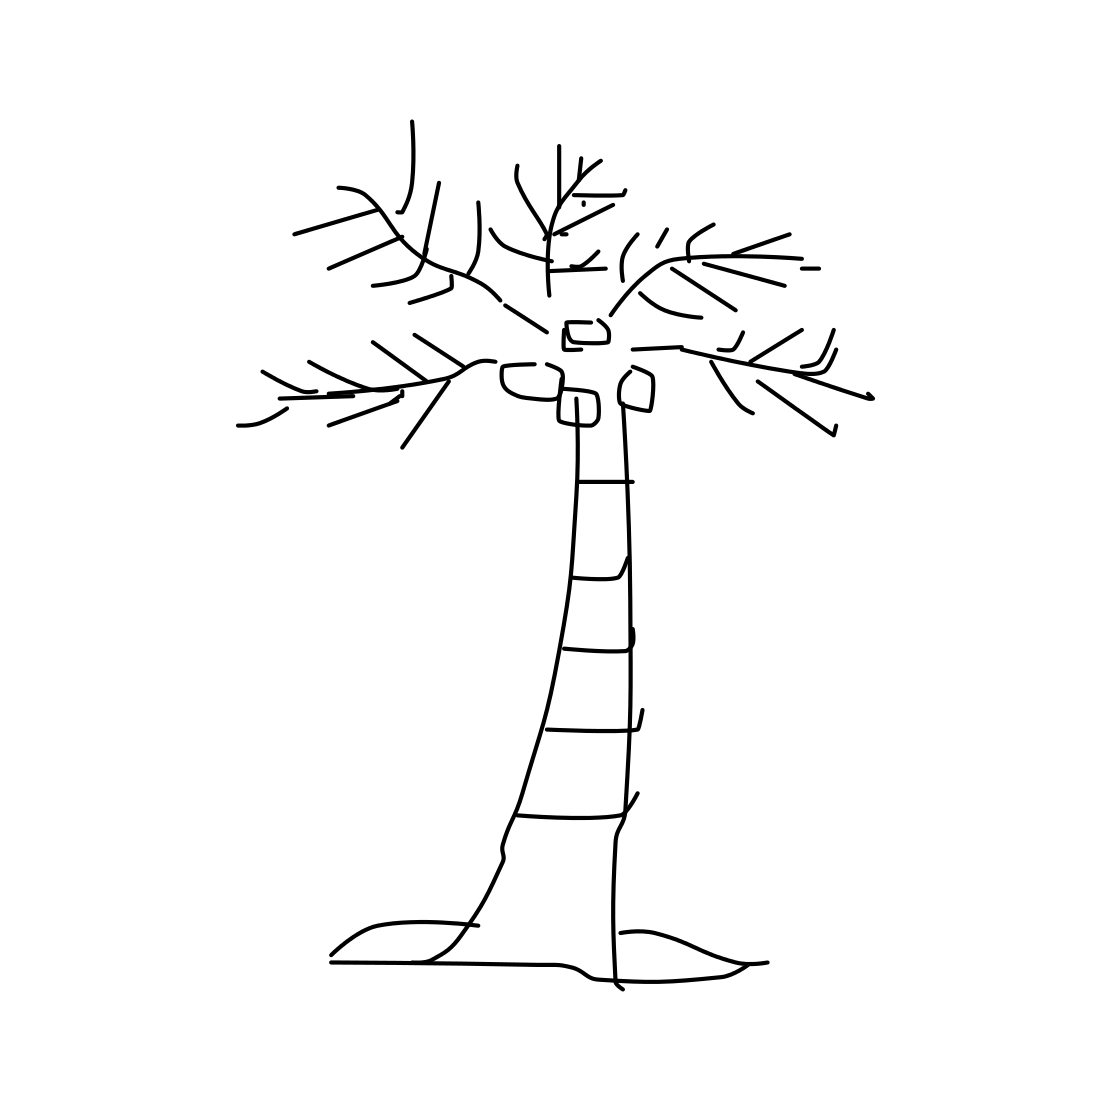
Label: palm tree